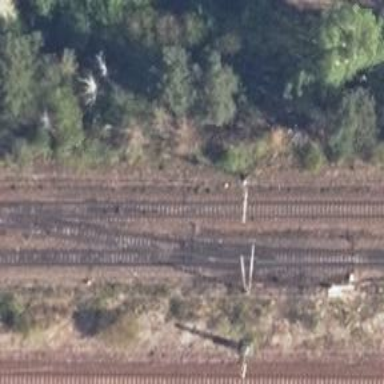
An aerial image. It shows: Railway with electrified contact lines.